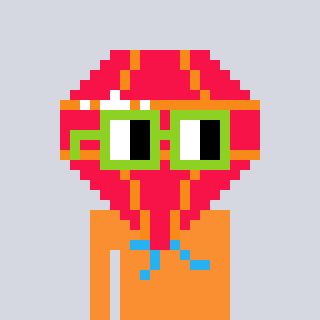
a pixel art character with square light green glasses, a red diamond-shaped head and a orange-colored body on a cool background